Field crop: maize
Growth stage: 1
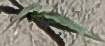
Species: sorghum